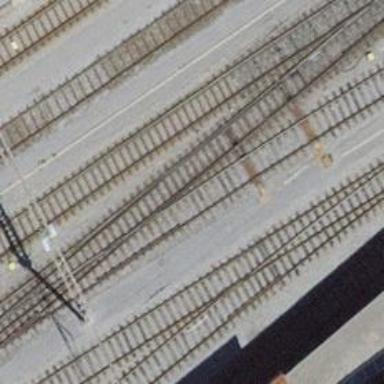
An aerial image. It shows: Single railway track with electrified contact line.